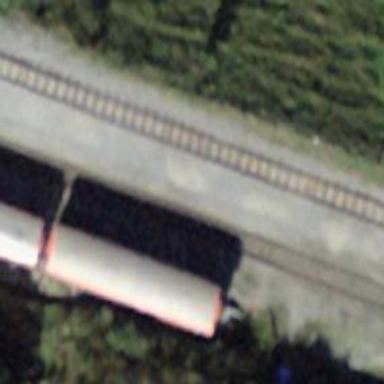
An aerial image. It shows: Railway station.